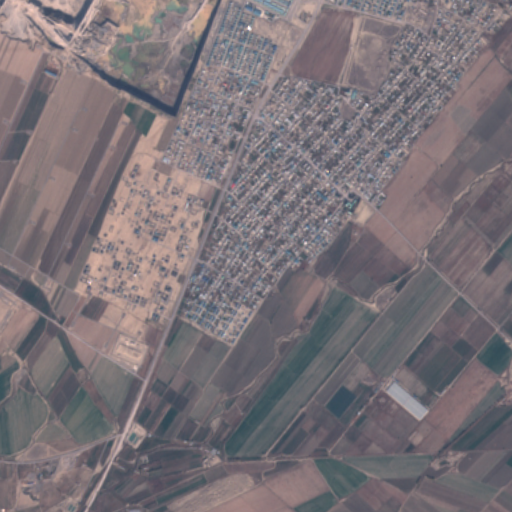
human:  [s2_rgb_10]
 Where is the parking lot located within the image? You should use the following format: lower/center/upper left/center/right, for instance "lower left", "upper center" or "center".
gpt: The parking lot is located in the upper center of the image.
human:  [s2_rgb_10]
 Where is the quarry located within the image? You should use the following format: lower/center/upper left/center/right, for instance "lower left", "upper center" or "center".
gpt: The quarry is located in the upper left of the image.
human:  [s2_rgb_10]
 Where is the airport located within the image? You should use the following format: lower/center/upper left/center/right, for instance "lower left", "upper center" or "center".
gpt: There is no airport in the image.